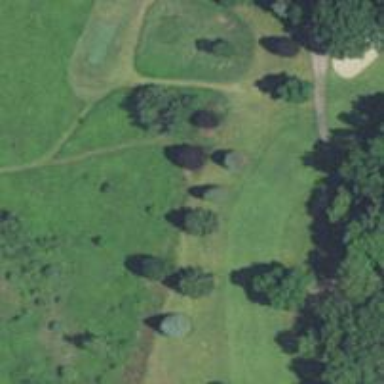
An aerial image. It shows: Golf cartpath that is also road path.